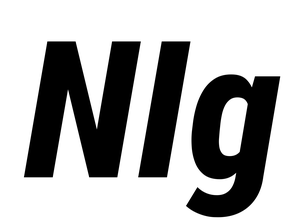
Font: Roboto-Italic_Condensed_ExtraBold_Italic